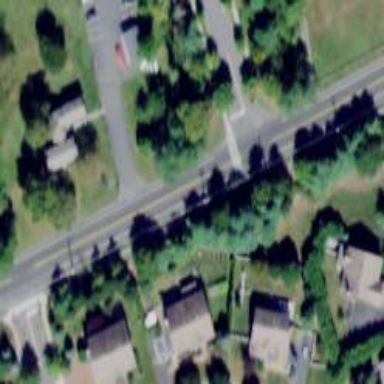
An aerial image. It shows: Footway crossing another footway.